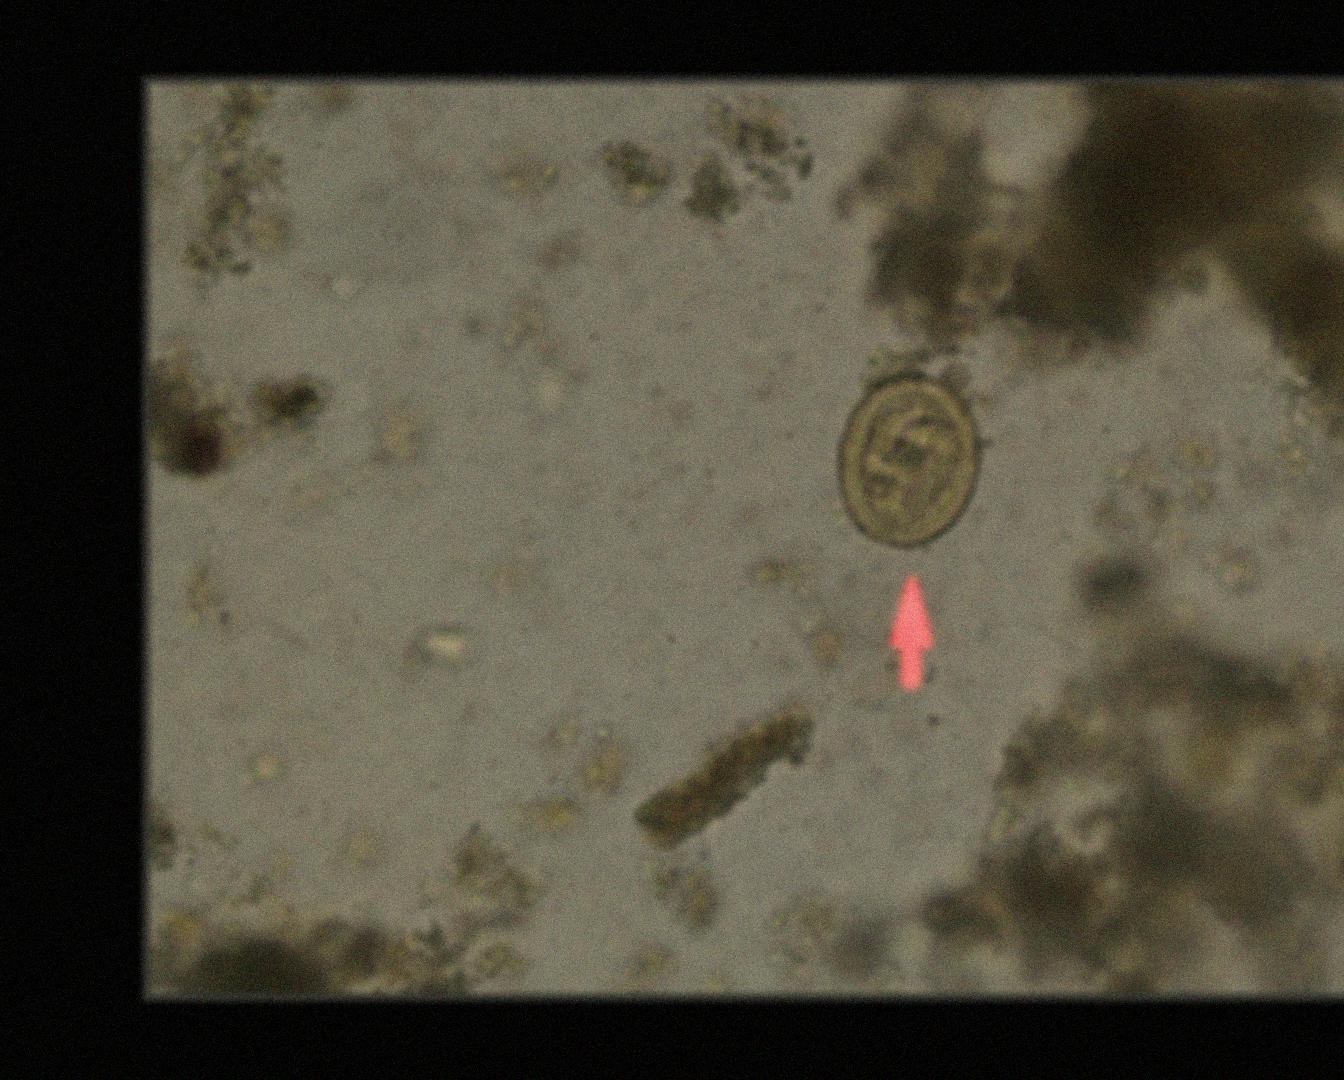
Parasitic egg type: Ascaris lumbricoides